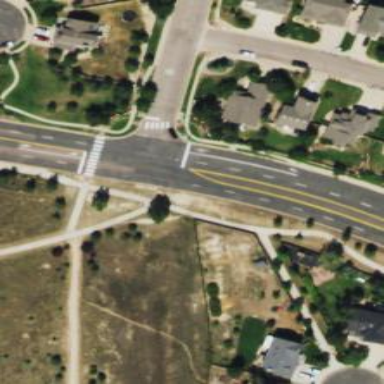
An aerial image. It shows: Road with stop sign.